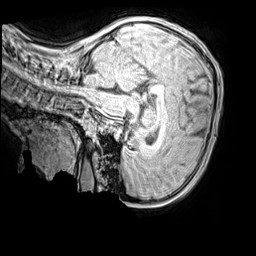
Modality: MP2RAGE
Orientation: sagittal
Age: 13
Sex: female
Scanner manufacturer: siemens
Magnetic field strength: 3 T
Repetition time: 4 s
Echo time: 0.00299 s